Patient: sex M, age 57
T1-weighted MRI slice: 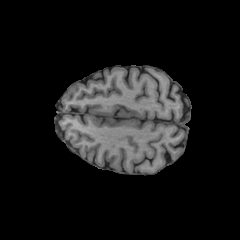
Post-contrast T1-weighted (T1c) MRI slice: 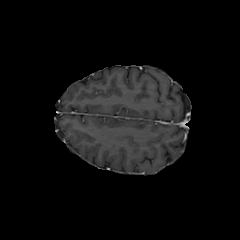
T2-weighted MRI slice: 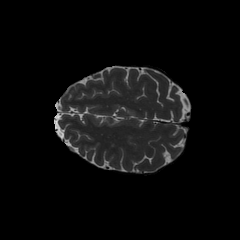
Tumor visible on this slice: no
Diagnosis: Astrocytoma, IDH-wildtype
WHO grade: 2